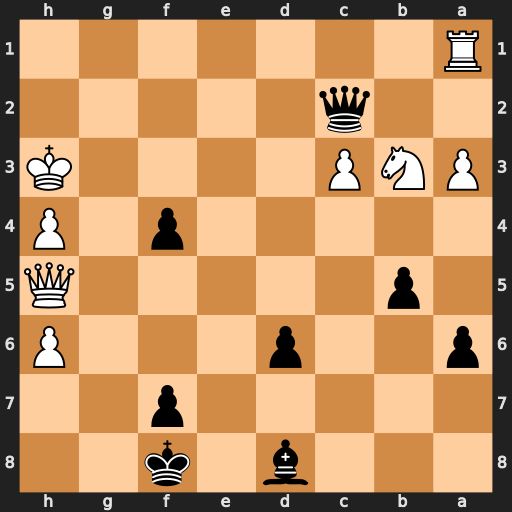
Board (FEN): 3b1k2/5p2/p2p3P/1p5Q/5p1P/PNP4K/2q5/R7
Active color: b
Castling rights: -
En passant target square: -
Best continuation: Qd3+ Kg2 Qg3+